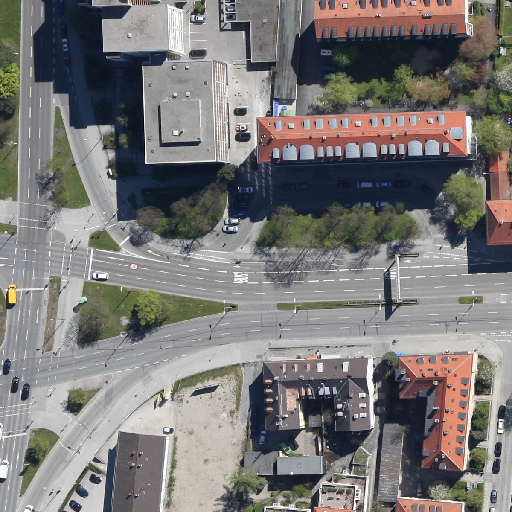
Referring expression: sidewalk along with tree